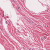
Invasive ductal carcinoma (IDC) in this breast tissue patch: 0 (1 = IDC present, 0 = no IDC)